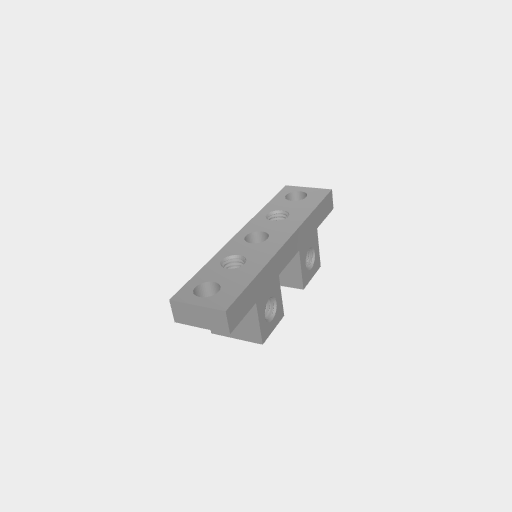
Part: DualBlockMount1-4